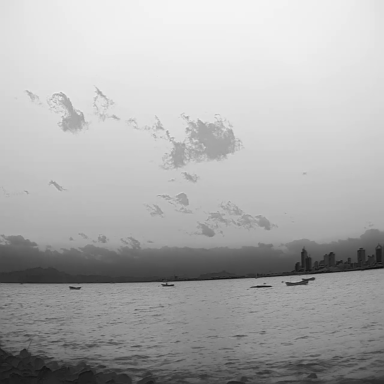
There are four bulk_carriers in the infrared image.